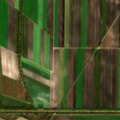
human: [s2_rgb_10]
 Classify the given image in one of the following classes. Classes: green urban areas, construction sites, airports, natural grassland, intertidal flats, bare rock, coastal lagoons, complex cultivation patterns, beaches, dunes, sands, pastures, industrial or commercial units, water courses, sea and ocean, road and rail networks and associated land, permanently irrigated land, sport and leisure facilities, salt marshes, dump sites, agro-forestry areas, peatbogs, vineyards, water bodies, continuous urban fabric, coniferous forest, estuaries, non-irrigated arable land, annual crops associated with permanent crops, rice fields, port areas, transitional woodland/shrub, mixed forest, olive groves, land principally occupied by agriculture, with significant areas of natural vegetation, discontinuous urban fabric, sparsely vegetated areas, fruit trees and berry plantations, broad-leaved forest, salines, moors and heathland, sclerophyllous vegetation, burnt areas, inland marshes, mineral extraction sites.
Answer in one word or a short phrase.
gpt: non-irrigated arable land, land principally occupied by agriculture, with significant areas of natural vegetation